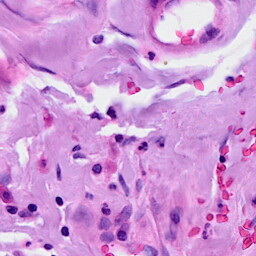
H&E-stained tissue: Breast